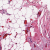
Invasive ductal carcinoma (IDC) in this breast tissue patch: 0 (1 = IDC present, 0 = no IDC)